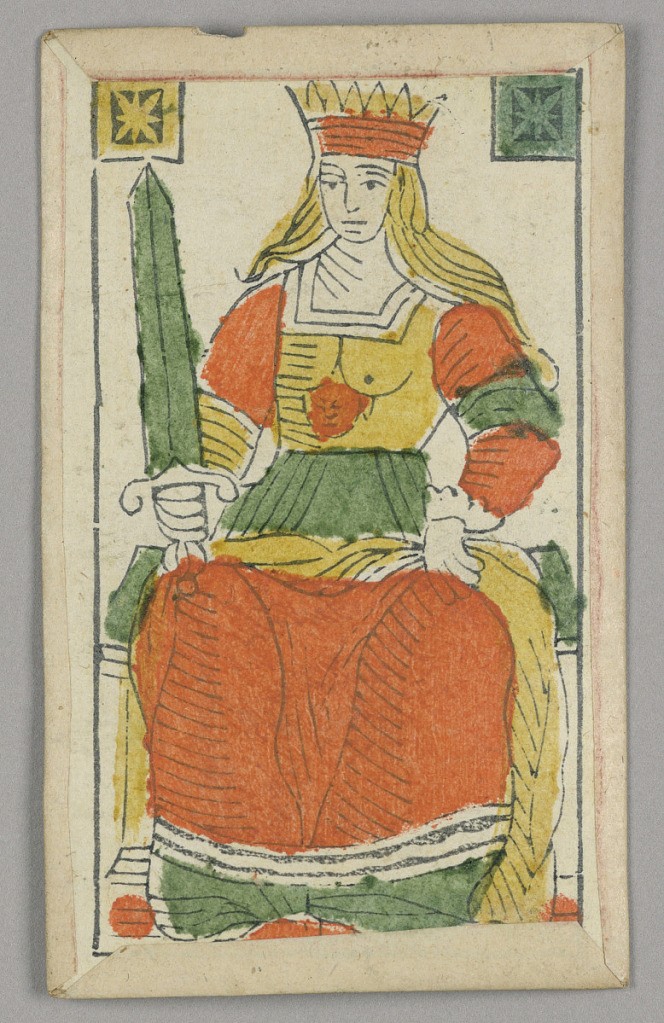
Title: Minchiate (Tarot) Playing Card
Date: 17th century
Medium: Stencil-colored woodblock print
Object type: Playing card
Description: Part of a set of Italian Minchiate playing cards.